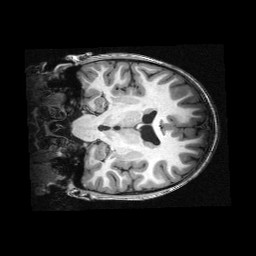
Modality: T1w
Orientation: coronal
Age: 11
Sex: male
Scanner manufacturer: siemens
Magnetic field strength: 3 T
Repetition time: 2.3 s
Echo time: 0.00336 s